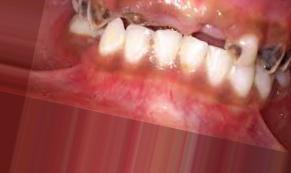
Condition: Caries